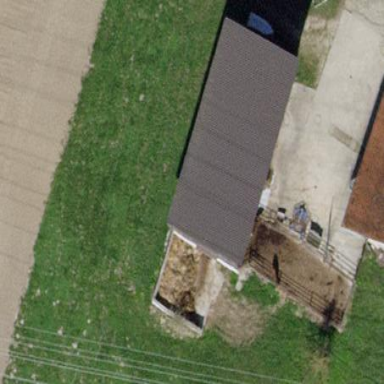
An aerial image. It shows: Farm auxiliary building.